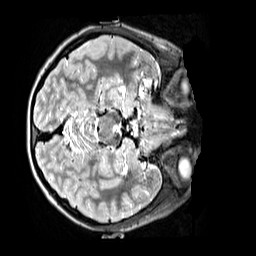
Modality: T2w
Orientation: axial
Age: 10
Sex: female
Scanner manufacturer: siemens
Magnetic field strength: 3 T
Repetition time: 3.2 s
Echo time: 0.408 s